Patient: sex F, age 41
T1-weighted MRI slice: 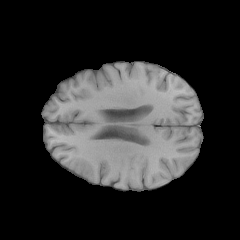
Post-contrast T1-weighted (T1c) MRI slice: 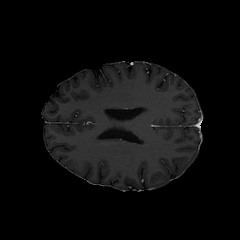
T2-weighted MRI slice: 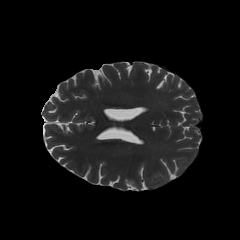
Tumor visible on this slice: no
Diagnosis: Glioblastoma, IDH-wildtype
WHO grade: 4